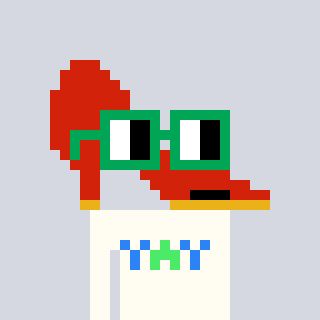
a pixel art character with square green glasses, a highheel-shaped head and a grayscale-colored body on a cool background